Question: Wondering how make to a basketball fall through a net and make a swish movement? There's already a gravity force on the ball but it won't completely fall through the net because of the shape. I need to somehow make the net flexible to allow the ball (sphere) to pass through when entered from the top of the rim. The ball only stops 1/3 of the way down. I'm experimenting with the iOS ARKit (SceneKit) on Xcode. Thank you!

1. Code for ball. let ball = SCNSphere(radius: 0.15)
let material = SCNMaterial()
material.diffuse.contents = UIImage(named: "basketballSkin.png")
ball.materials = [material]
let ballNode = SCNNode(geometry: ball)
ballNode.position = cameraPosition
let physicsShape = SCNPhysicsShape(node: ballNode, options: nil)
let physicsBody = SCNPhysicsBody(type: .dynamic, shape: physicsShape)
ballNode.physicsBody = physicsBody
let forceVector:Float = 6
ballNode.physicsBody?.applyForce(SCNVector3(x: cameraOrientation.x * forceVector,y: cameraOrientation.y * forceVector ,z: cameraOrientation.z * forceVector), asImpulse: true)
sceneView.scene.rootNode.addChildNode(ballNode)
---
1. Code for the net, apart of the backboard node. func addBackboard(){
guard let backboardScene = SCNScene(named: "art.scnassets/hoop.scn") else{
return
}
guard let backboardNode = backboardScene.rootNode.childNode(withName: "backboard", recursively: false) else{
return
}
backboardNode.position = SCNVector3(x: 0,y: 0.5,z: -3)
let physicsShape = SCNPhysicsShape(node : backboardNode, options: [SCNPhysicsShape.Option.type: SCNPhysicsShape.ShapeType.concavePolyhedron])
let physicsBody = SCNPhysicsBody(type: .static, shape: physicsShape)
backboardNode.physicsBody = physicsBody
sceneView.scene.rootNode.addChildNode(backboardNode)
currentNode = backboardNode
---
-Luther
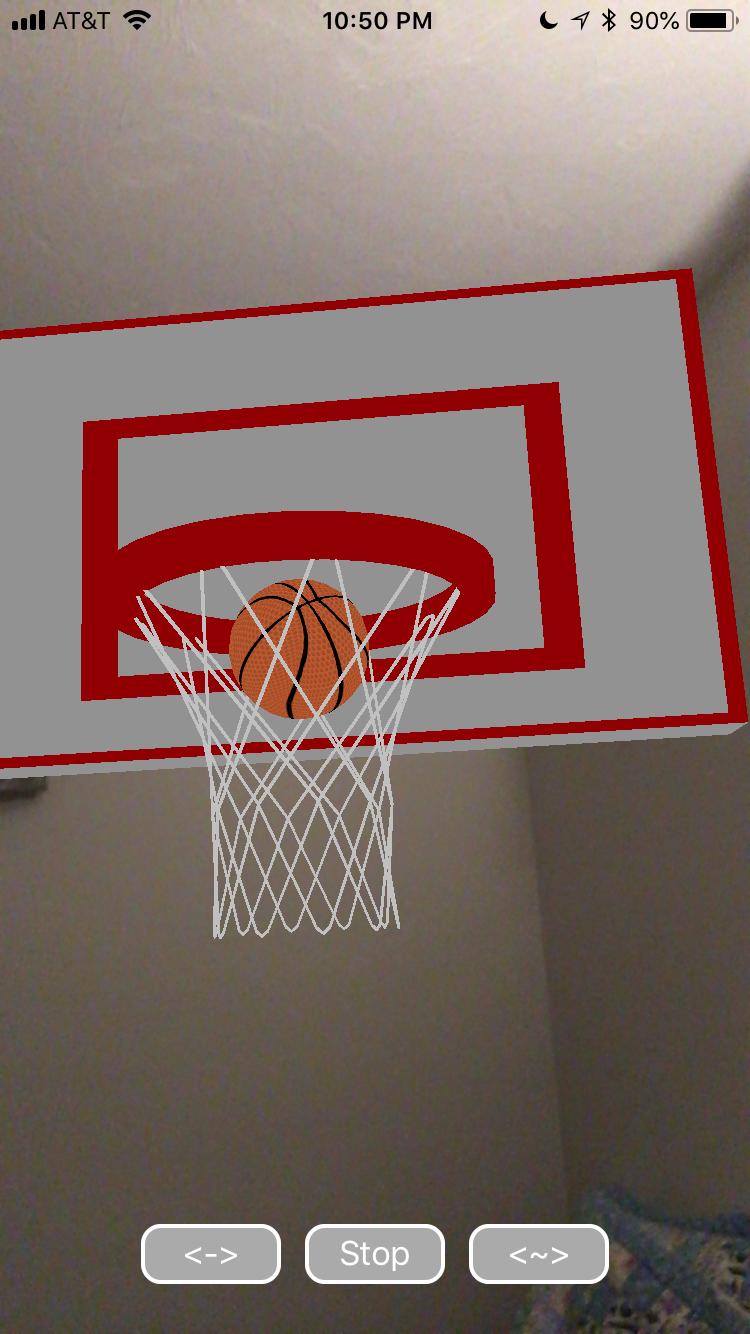
Answer: Two solutions worth to try. A really cool one would be creating the net with a <URL>, this is instead of the classical net you can place something more creative, sophisticated and vivid, ex. the net can be moving due to the wind and then altered by the hit of the ball
Other solution could be creating a sequence of nodes representing the different alterations suffered by the net while the ball is passing trough, the sequence should start when the ball touches some transparent node inside the net.
Good look, such an nice challenge